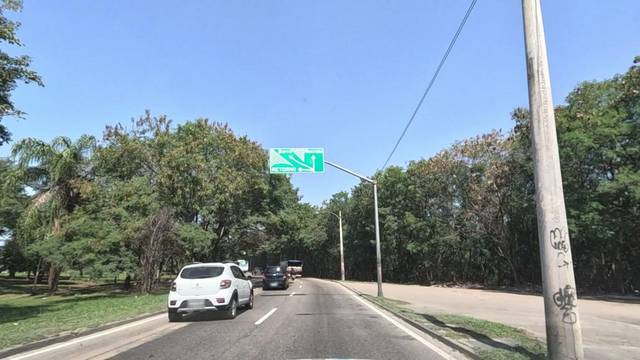
Region: Brazil
Coordinates: -22.955, -43.358